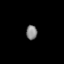
Tissue: lung
Cell type: Epithelial cells
Senescence score: 0.193
Nuclear area (px): 157
Mean DAPI intensity: 132.643